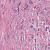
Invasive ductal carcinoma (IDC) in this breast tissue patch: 1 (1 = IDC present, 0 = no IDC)